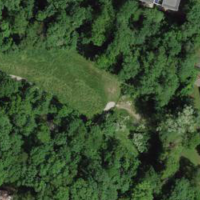
EUNIS habitat code: 53
Species observed at this site:
Allium ursinum
Prunus padus
Fraxinus excelsior